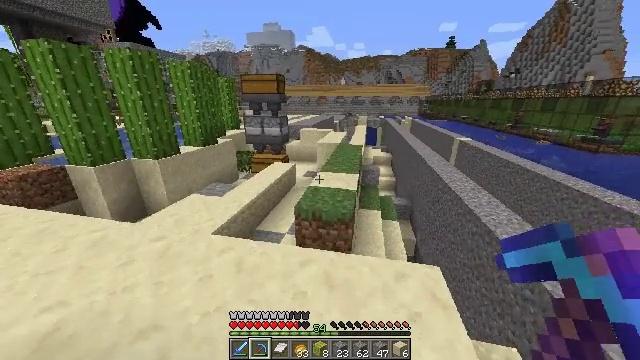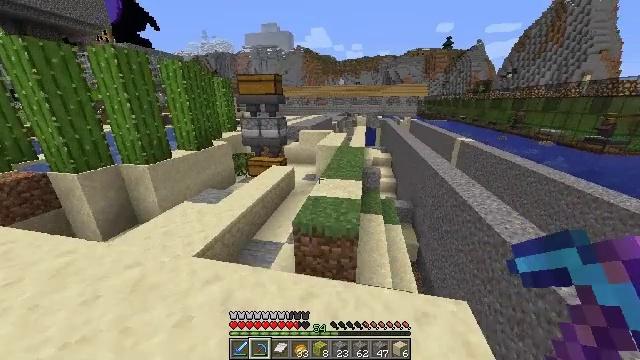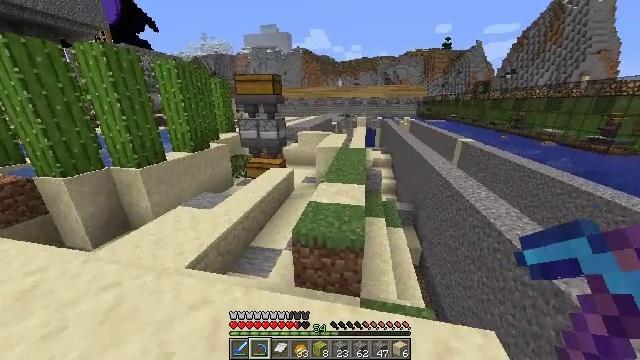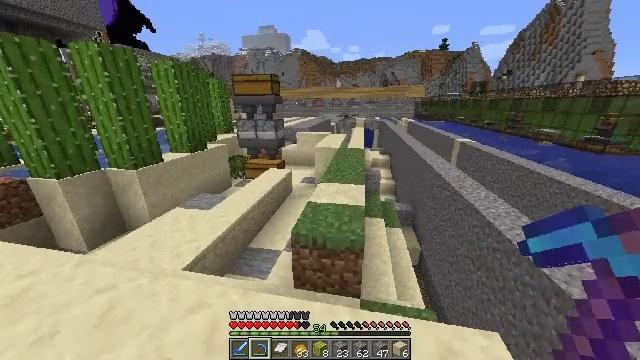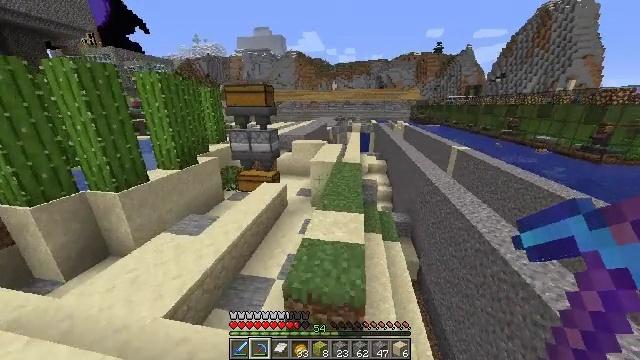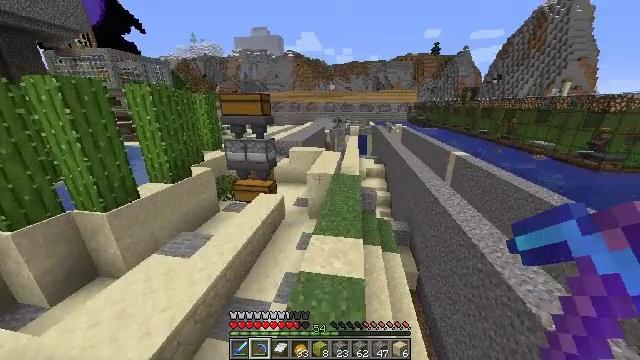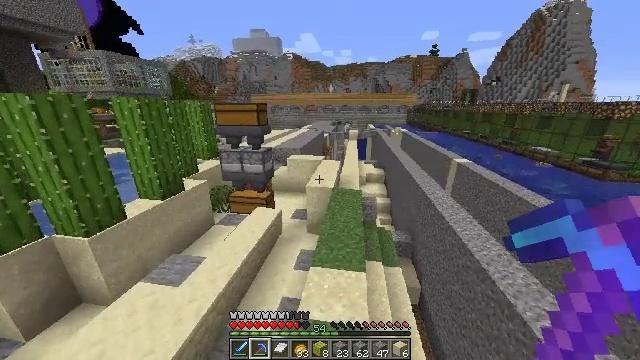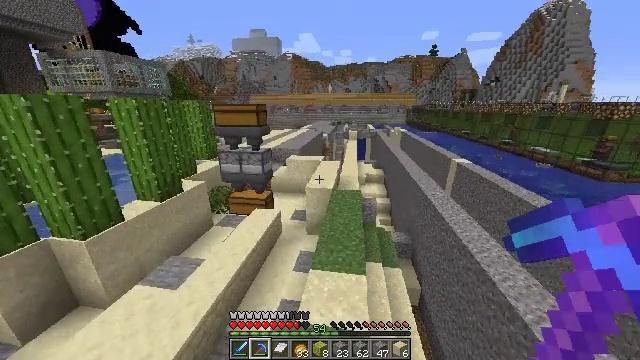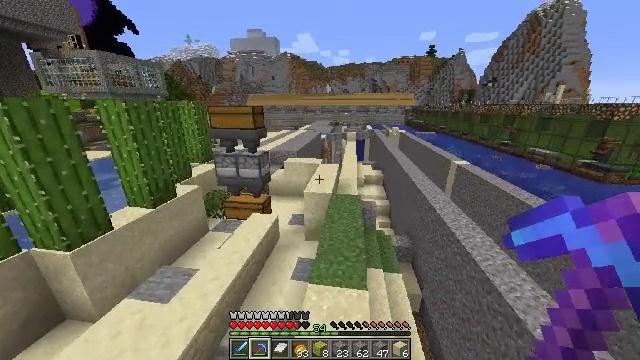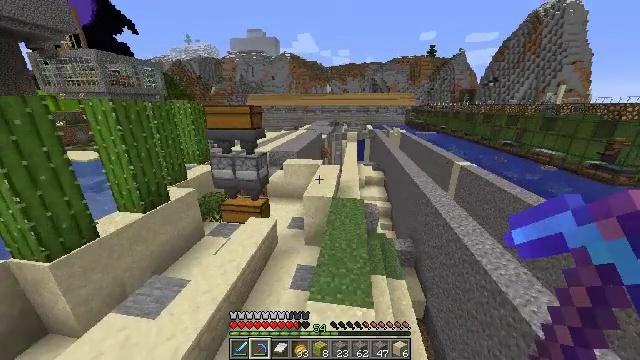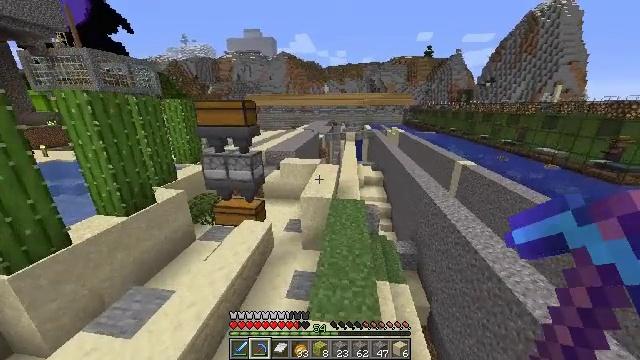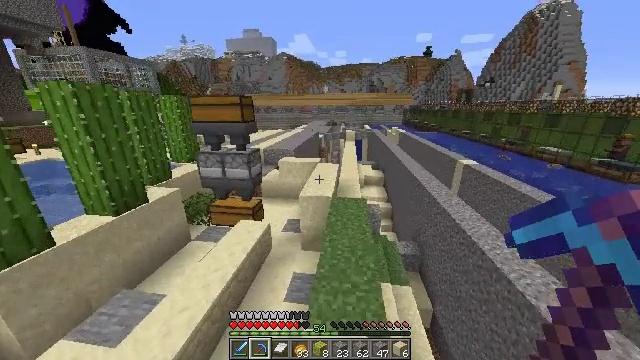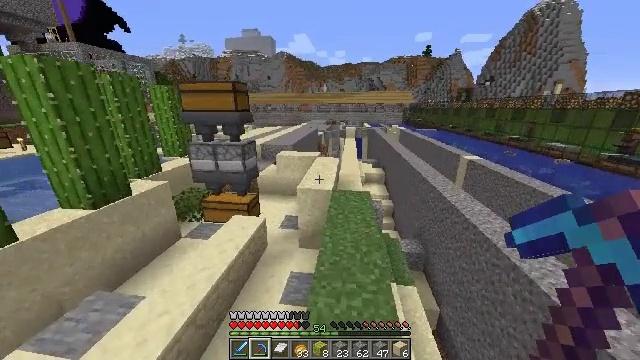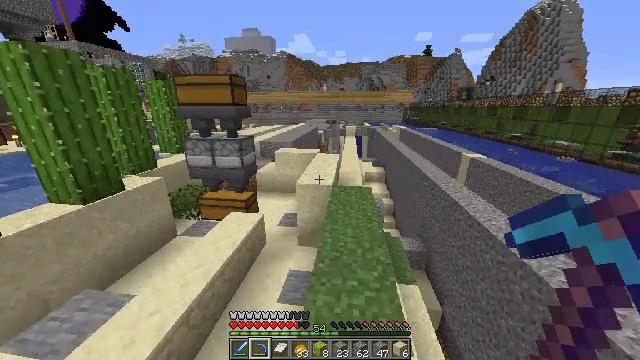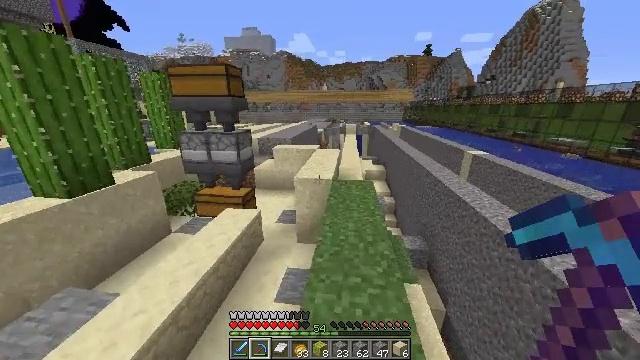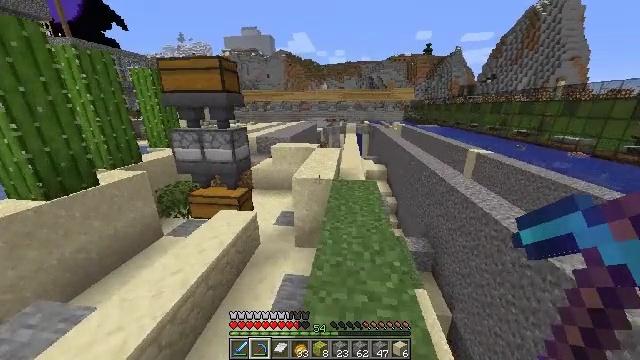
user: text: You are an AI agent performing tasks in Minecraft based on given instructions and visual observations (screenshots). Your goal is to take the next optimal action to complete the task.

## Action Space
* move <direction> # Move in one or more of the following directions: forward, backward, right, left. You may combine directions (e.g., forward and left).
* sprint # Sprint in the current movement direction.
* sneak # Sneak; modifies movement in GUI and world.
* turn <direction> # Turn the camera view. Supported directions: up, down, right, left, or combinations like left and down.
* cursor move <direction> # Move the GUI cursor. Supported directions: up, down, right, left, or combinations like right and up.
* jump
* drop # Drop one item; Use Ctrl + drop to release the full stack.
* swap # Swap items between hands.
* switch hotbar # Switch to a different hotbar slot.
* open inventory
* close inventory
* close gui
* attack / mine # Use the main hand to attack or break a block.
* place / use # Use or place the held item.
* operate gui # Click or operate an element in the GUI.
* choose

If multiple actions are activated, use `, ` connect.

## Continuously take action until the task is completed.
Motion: motion action
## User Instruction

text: Drop kelp from the inventory.
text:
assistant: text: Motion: move forward
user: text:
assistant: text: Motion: move forward
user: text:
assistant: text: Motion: move forward, jump
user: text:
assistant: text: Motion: move forward, turn right, jump
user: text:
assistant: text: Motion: move forward, jump
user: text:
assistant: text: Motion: move forward
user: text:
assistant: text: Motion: move forward
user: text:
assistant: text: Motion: move forward
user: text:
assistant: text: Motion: move forward
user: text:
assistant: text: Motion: move forward
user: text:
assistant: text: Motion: move forward
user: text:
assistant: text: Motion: move forward and move right
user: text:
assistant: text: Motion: move forward and move right
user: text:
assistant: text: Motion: move forward
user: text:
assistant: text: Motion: move forward
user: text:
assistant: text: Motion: move forward
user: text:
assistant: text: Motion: move forward
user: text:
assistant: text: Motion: move forward
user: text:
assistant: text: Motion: move forward
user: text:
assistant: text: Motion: move forward
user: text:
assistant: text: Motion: move forward and move right
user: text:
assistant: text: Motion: move forward and move right
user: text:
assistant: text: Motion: move forward, turn left
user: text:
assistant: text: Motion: move forward, turn left
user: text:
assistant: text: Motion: move forward
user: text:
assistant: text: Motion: move forward
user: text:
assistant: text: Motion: move forward
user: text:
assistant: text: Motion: move forward, turn left
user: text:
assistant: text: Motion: move forward, turn left and up
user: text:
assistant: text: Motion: move forward and move right, turn left and up